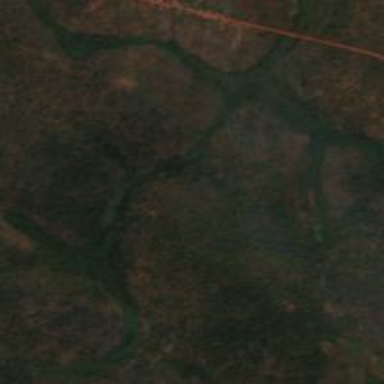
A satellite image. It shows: Forest area.